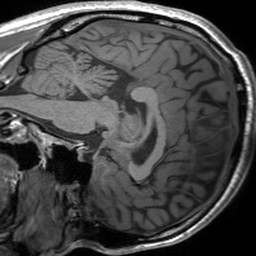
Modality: T1w
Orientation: sagittal
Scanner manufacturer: siemens
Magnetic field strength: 3 T
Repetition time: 1.54 s
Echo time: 0.00234 s